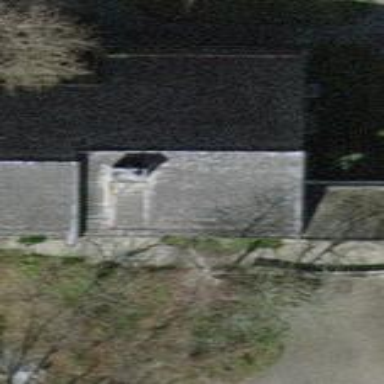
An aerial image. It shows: Gabled building.